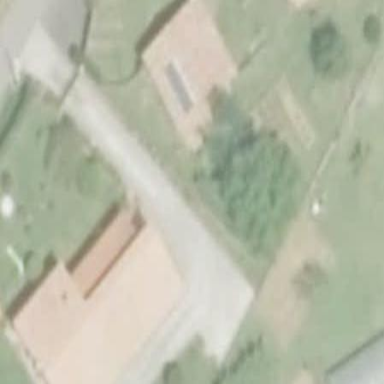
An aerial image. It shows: Garage.